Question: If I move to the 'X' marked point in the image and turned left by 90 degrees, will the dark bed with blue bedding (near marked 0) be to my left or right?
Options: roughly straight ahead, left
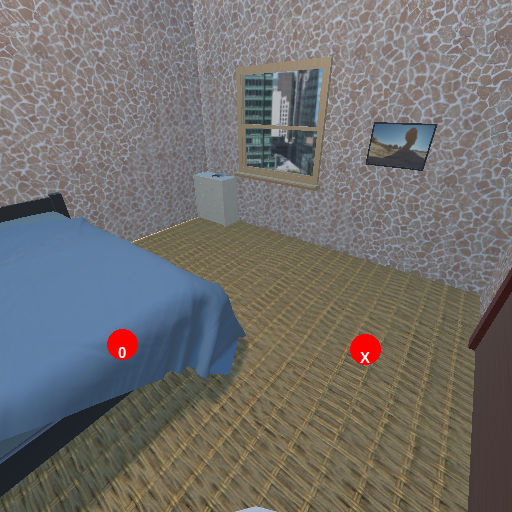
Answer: roughly straight ahead